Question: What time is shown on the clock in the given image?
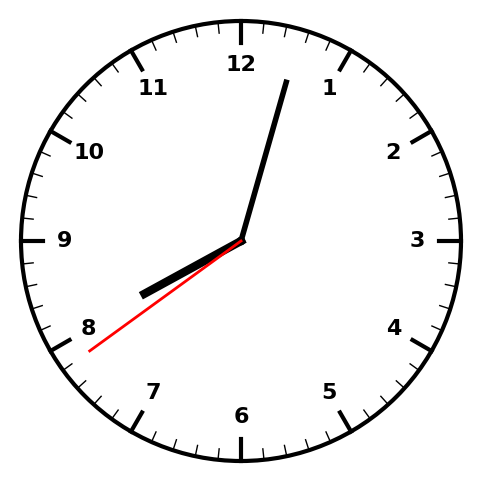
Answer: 08:02:39